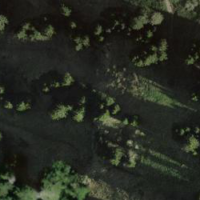
EUNIS habitat code: 32
Species observed at this site:
Geum rivale